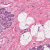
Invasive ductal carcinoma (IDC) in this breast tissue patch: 0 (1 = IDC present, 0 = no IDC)